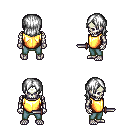
a pixel art fantasy rpg character, male body template, skeleton, gold chest armor, teal pants, white long bangs hairstyle, dagger, four views (front, back, left, right), 2x2 character sprite sheet, small pixel art, hard edges, no anti-aliasing